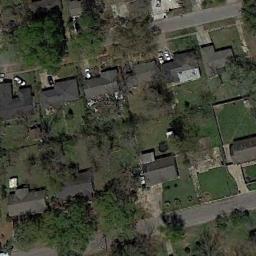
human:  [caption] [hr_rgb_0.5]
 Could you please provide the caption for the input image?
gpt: Most of the houses in the mid-sized area are blue .

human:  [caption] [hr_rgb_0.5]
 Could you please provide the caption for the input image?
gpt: The medium residential area has some houses arranged in lines and lots of trees are among these houses .

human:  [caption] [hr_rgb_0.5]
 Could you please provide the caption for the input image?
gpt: The medium residential is on the grass next to some trees .

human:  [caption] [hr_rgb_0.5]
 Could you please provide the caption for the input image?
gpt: Many trees are in medium residential area .

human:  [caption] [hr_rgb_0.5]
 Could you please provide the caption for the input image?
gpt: There are some black buildings and green trees on the medium residential area .